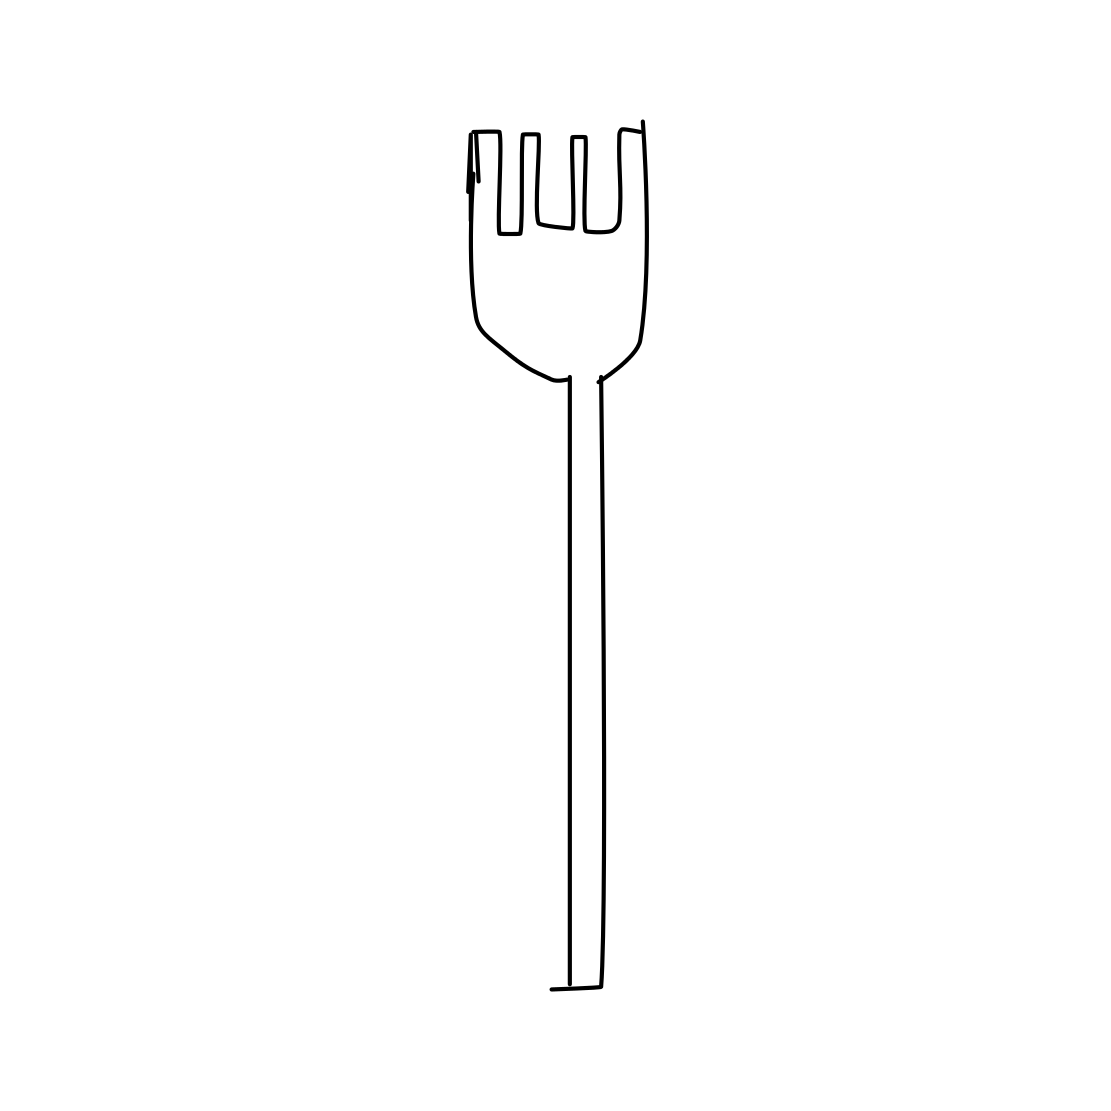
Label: fork